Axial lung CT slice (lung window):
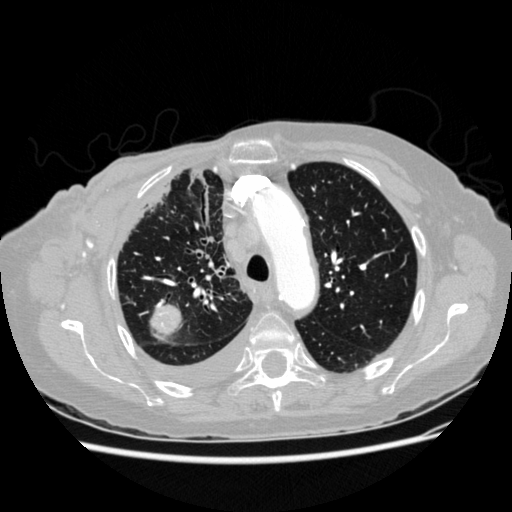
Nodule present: yes
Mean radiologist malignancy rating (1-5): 4